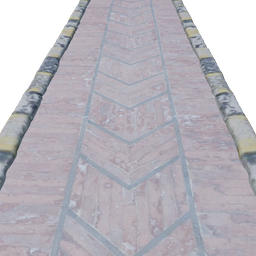
Label: architecture